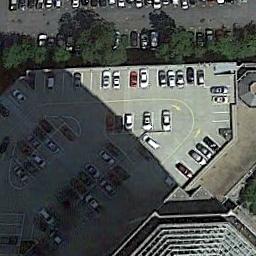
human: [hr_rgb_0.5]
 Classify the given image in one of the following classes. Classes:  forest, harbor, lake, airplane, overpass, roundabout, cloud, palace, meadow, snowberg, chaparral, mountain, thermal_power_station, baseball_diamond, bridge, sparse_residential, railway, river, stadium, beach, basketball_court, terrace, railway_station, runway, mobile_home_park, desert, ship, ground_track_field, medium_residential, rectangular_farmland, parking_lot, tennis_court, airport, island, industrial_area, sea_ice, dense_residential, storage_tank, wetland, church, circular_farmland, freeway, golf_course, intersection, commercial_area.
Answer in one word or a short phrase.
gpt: parking_lot